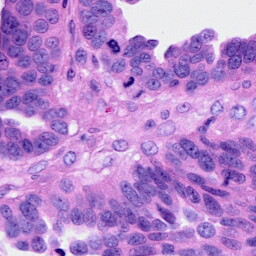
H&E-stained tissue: Ovarian